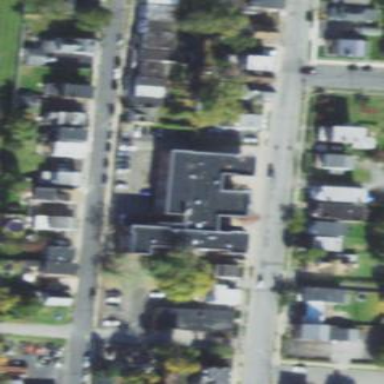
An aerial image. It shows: School building.